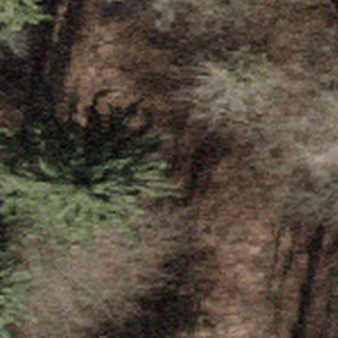
Label: other